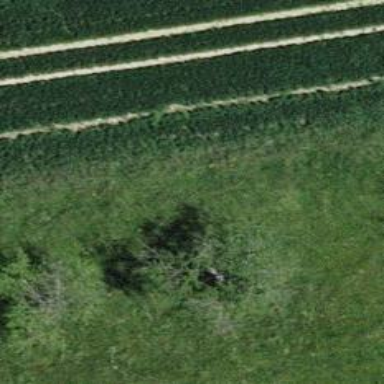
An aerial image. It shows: Agricultural area with broadleaved deciduous trees.